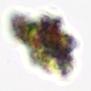
Label: Detritus